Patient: sex F, age 53
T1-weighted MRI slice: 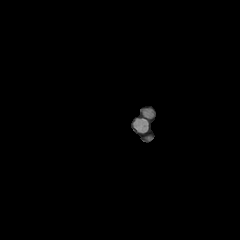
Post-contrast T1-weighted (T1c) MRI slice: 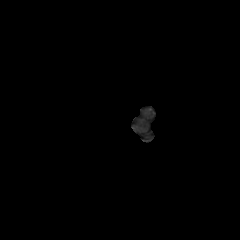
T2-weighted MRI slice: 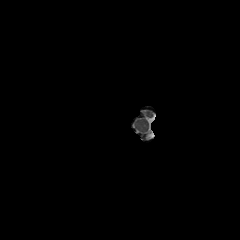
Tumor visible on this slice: no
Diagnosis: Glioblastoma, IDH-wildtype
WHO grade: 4